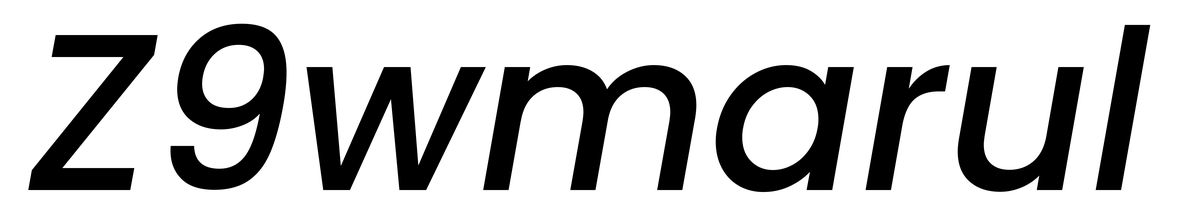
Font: Poppins-MediumItalic